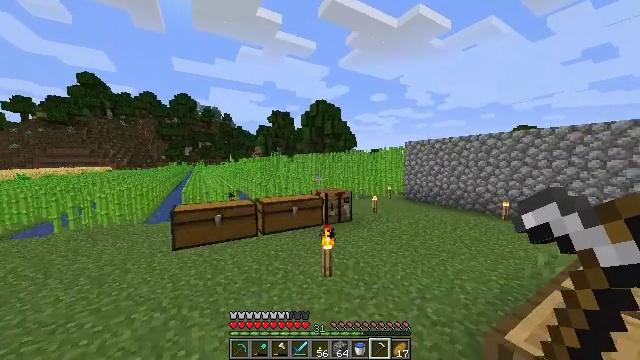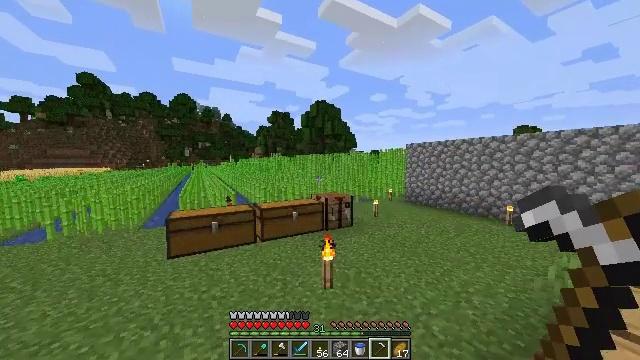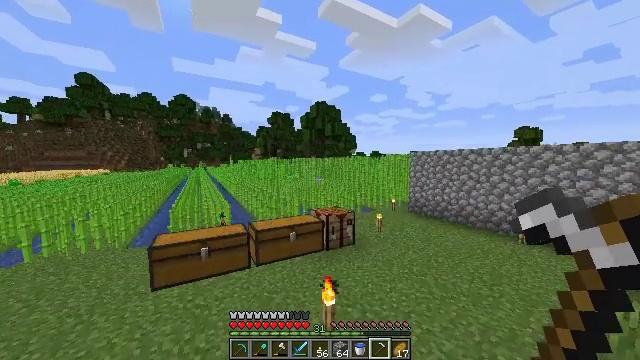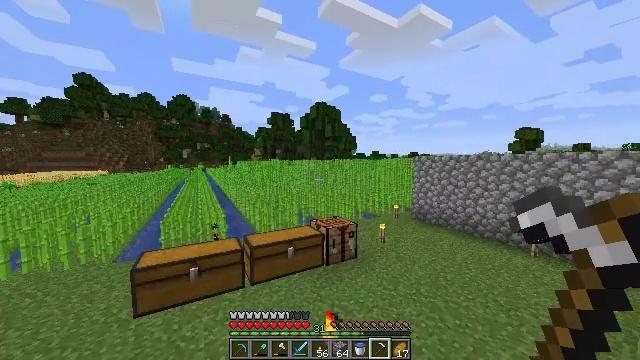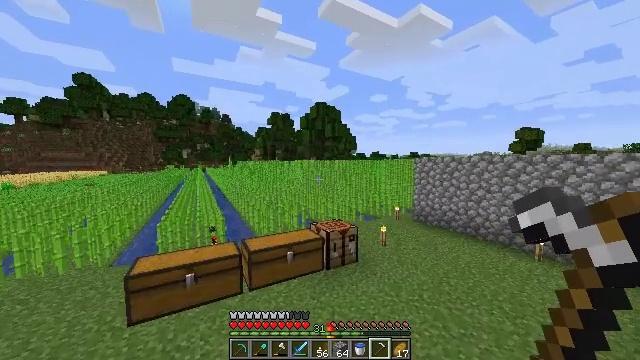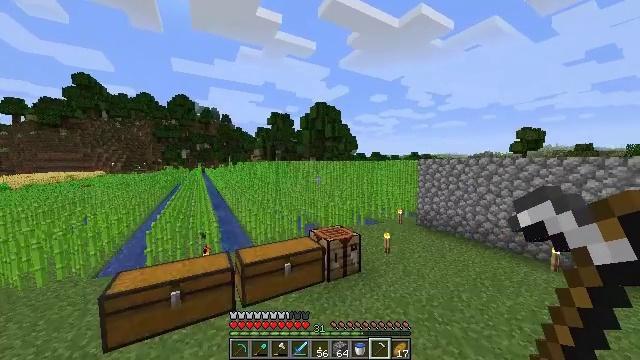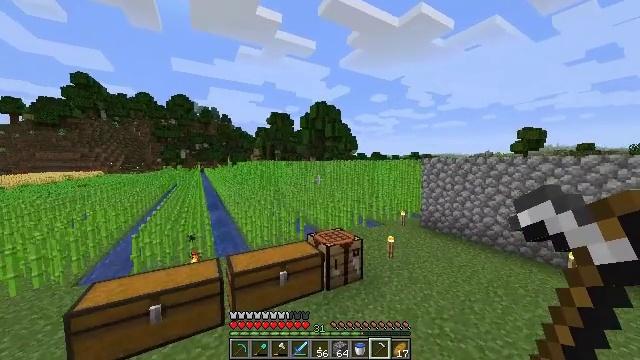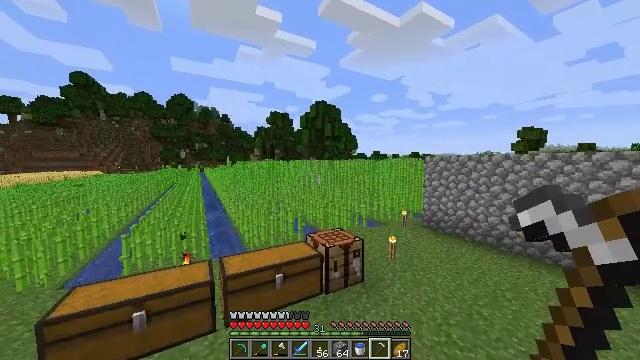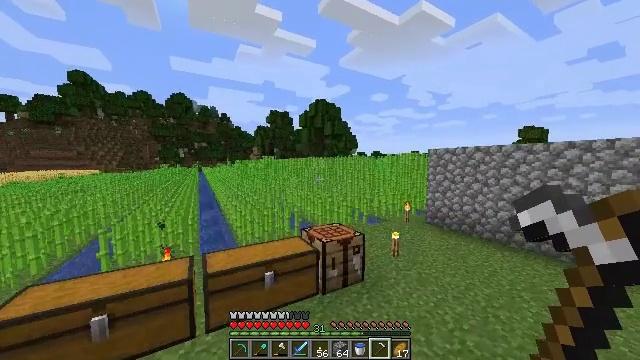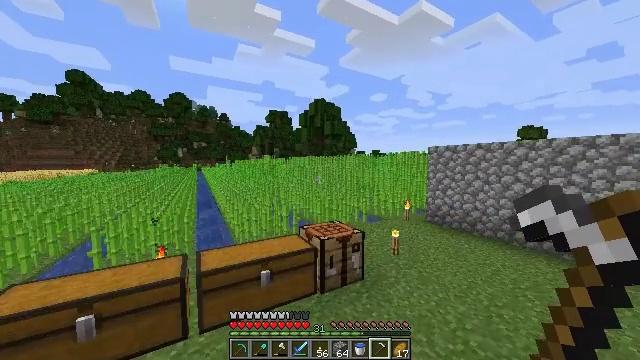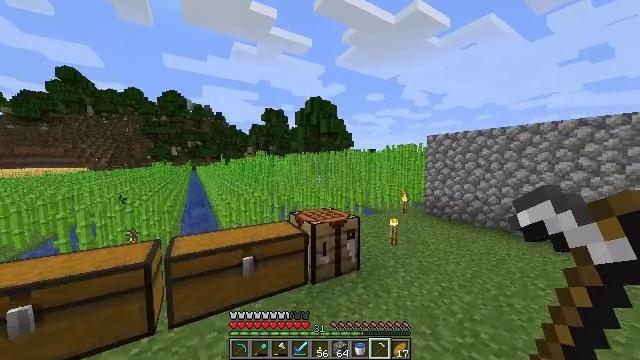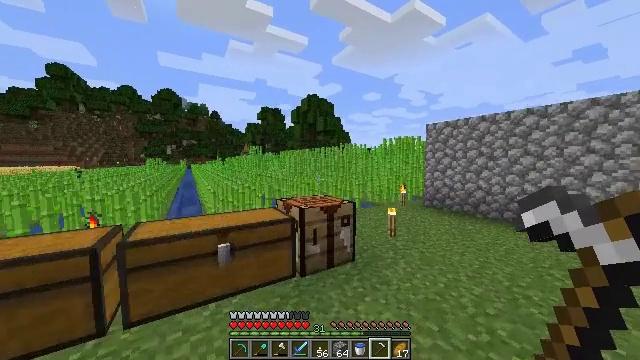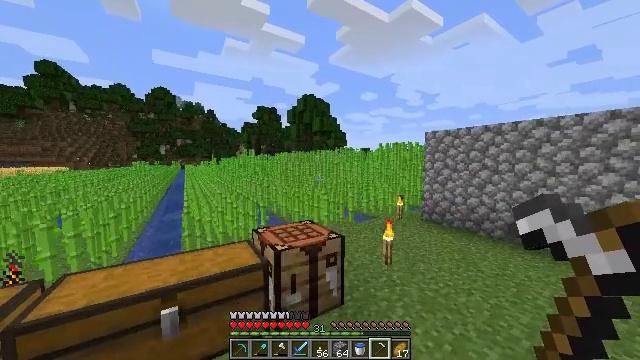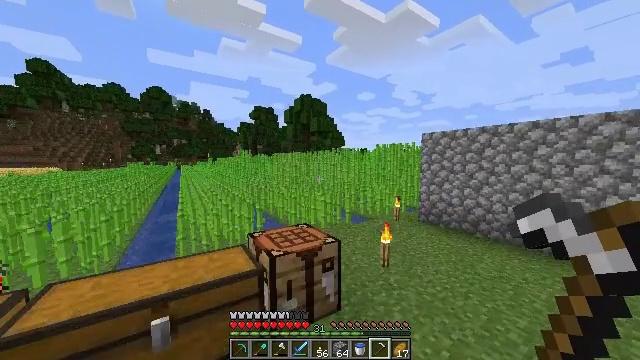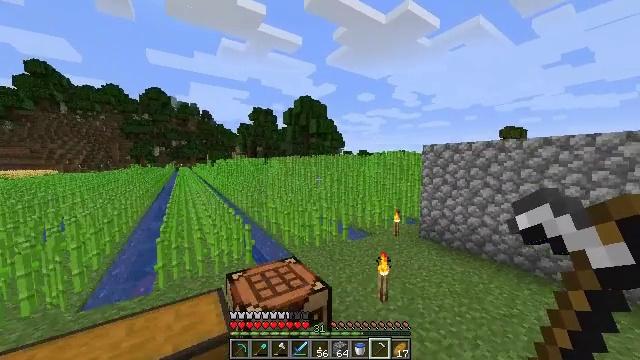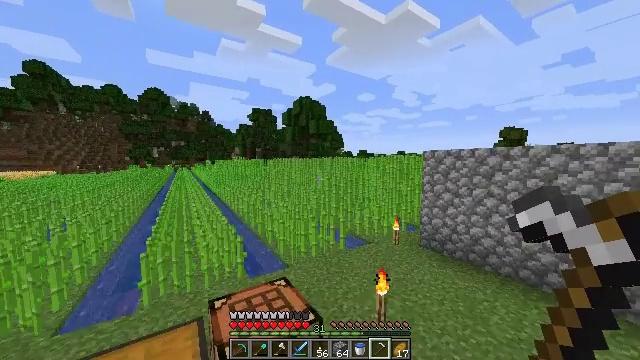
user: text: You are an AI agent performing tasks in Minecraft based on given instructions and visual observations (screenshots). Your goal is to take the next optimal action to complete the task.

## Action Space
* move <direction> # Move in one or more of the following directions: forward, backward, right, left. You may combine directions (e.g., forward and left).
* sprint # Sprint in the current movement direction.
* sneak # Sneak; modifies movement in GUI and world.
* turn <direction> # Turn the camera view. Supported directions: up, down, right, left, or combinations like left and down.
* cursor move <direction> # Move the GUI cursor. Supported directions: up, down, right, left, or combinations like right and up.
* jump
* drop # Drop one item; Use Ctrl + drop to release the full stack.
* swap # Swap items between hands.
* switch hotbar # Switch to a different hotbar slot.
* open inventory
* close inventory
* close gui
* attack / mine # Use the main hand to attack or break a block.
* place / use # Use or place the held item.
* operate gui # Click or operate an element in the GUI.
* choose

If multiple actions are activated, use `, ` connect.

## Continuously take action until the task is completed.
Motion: motion action
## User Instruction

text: Gather sugar cane for crafting.
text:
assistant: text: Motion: move forward, sprint, jump
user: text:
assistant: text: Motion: move forward, sprint, jump
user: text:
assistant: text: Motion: move forward, sprint, jump
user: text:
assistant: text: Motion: move forward, sprint, jump
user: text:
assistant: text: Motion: move forward and move right, sprint, jump
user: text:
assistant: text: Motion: move forward and move right, sprint, jump
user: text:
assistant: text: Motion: move forward and move right, sprint, jump
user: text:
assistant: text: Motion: move forward and move right, sprint, jump
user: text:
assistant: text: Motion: move forward and move right, sprint, jump
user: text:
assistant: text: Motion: move forward and move right, sprint, jump
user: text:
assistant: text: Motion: move forward and move right, sprint, jump
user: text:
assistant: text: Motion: move forward and move right, sprint, jump
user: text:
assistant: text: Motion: move forward and move right, sprint, jump
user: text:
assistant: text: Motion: move forward and move right, sprint, jump
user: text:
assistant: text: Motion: move forward and move right, sprint, jump
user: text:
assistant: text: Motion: move forward and move right, sprint, jump
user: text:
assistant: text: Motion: move forward and move right, sprint, jump
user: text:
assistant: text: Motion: move forward and move right, sprint, jump
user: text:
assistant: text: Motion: move forward and move right, sprint, jump
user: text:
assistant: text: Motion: move forward and move right, sprint, jump
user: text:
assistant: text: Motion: move forward and move right, sprint, jump
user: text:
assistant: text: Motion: move forward and move right, sprint, jump
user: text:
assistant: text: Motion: move forward and move right, sprint
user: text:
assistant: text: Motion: move forward and move right, sprint
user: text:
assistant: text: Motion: move forward and move right, sprint
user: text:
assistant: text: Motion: move forward, sprint
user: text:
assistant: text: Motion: move forward, sprint
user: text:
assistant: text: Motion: move forward, sprint
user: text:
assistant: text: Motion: move forward, sprint, turn right
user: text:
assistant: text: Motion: move forward, sprint, turn right